Question: I have a section of my batch file which prompts the end user to enter a case insensitive 'Y' or 'N' to continue.
But if I just press , the batch file quits.
I want it to return an error, when the person inputs blank or anything other than 'y'/'Y'/'n'/'N'.
Here's my code:

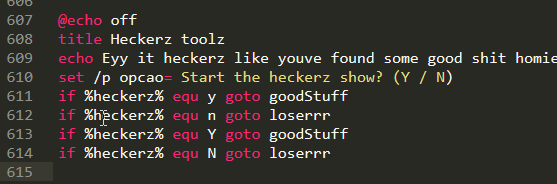
Answer: I solved it by simply adding
'if %errorLevel% == 1 goto loserrr2'
and
'''
if not %heckerz% == y goto loserrr2
if not %heckerz% == n goto loserrr2
if not %heckerz% == Y goto loserrr2
if not %heckerz% == N goto loserrr2
'''
thanks to Jerry Jeremiah for the help :D
and sorry for any error i commited on my question, as i said im new to Stack OverFlow